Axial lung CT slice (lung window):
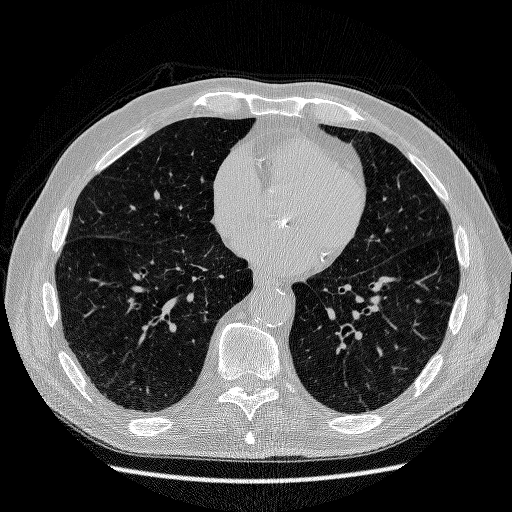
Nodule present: no